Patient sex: M
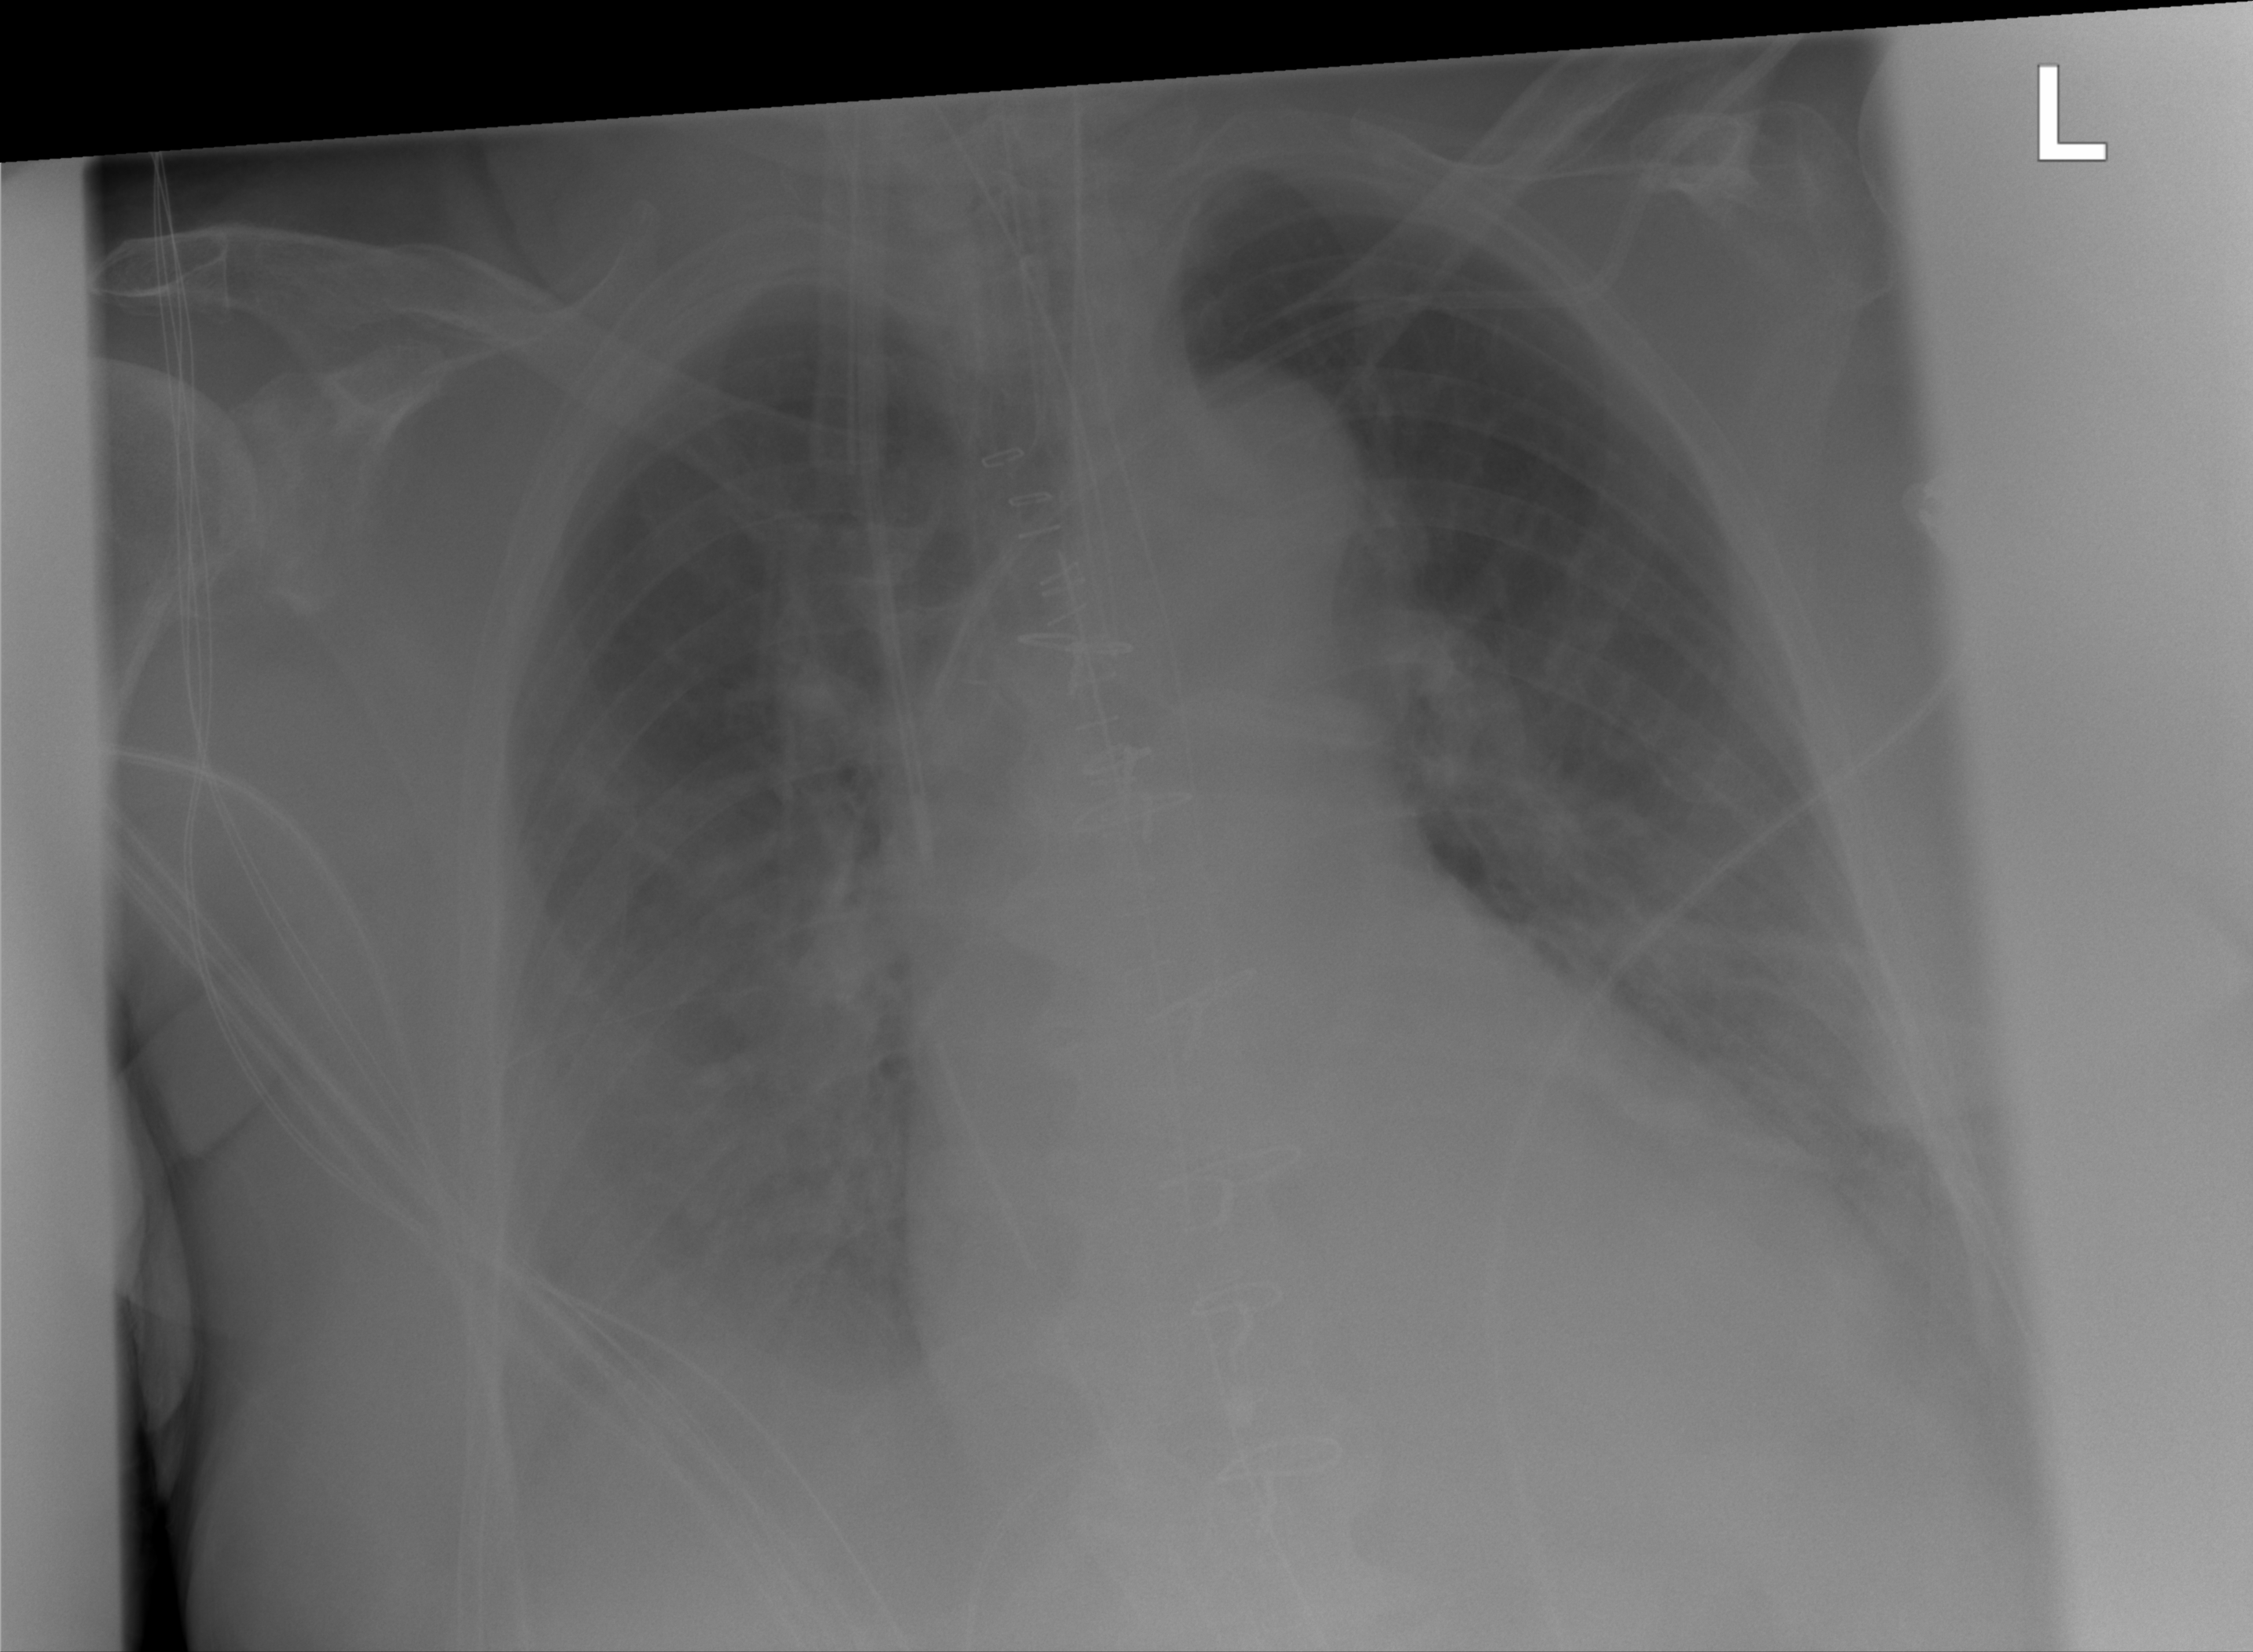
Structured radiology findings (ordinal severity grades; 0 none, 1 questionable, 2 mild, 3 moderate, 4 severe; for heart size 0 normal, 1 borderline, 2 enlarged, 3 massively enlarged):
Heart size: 2
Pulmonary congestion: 0
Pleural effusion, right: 2
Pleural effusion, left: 2
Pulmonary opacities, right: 0
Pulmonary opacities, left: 0
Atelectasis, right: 2
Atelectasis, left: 2